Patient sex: M
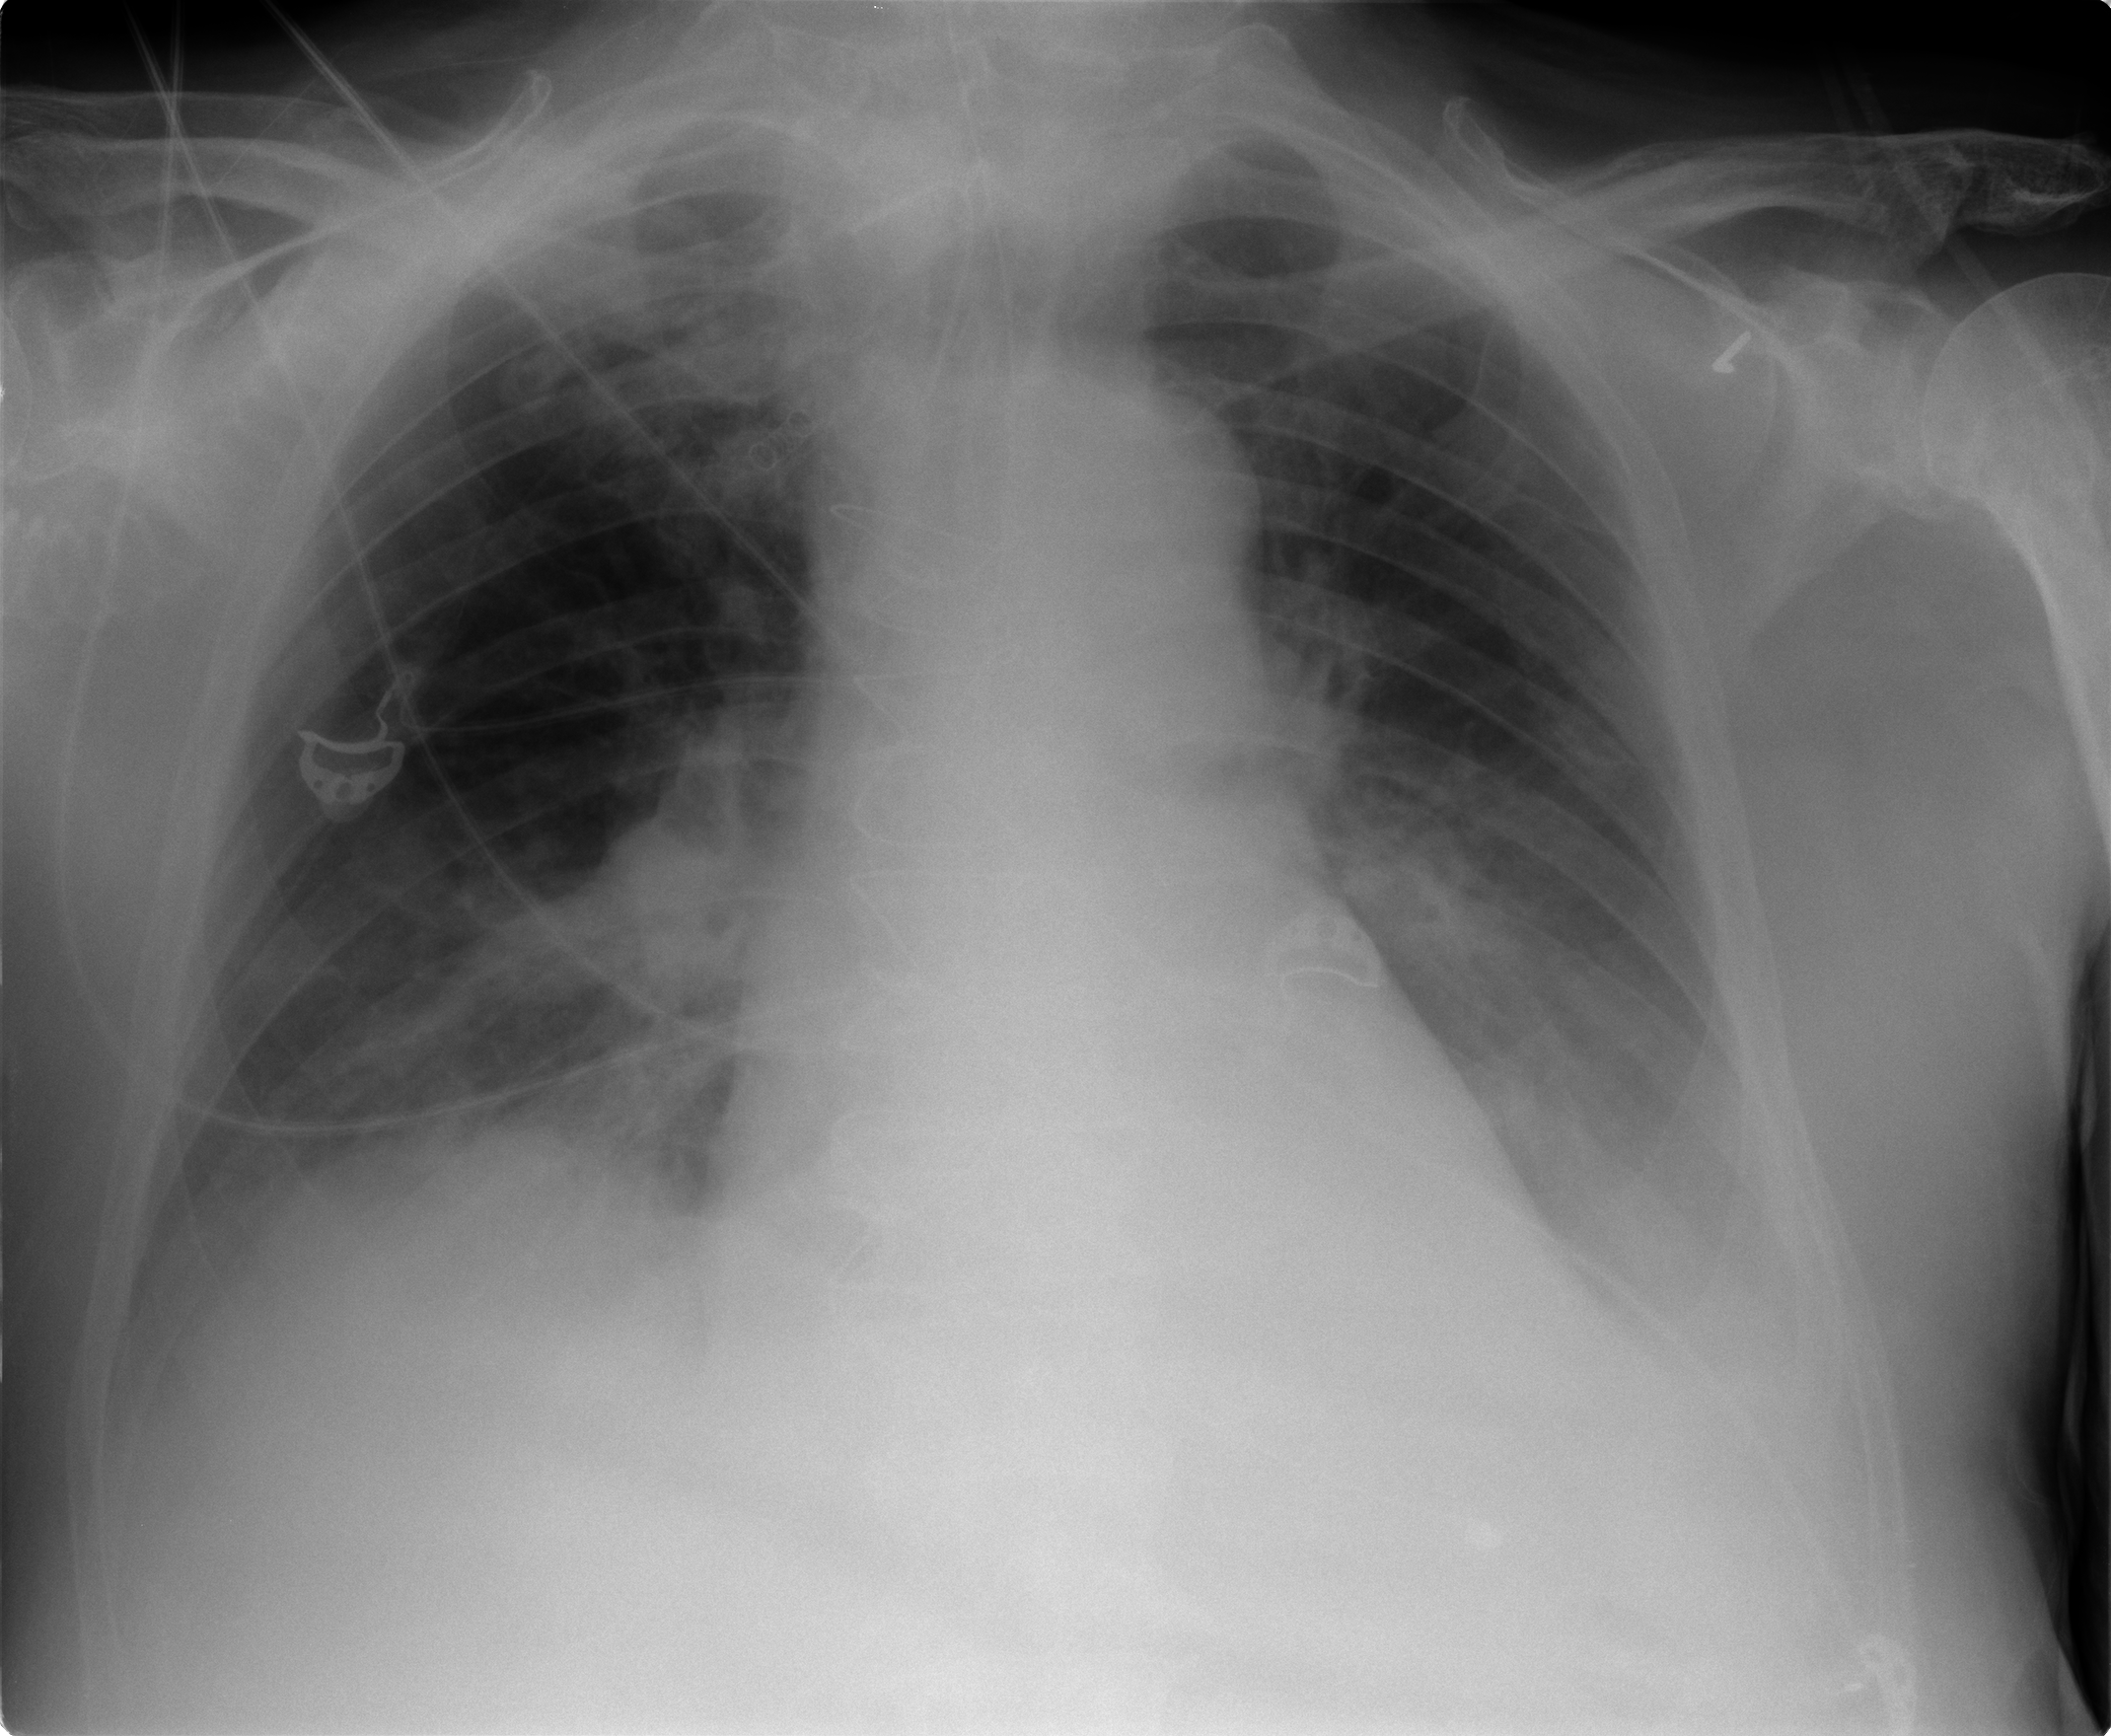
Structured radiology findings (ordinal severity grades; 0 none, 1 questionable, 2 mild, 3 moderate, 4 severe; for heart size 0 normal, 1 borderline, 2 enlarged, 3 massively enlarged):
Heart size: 2
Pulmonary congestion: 1
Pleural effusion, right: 2
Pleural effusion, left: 2
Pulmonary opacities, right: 1
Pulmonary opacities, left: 1
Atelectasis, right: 2
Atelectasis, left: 2